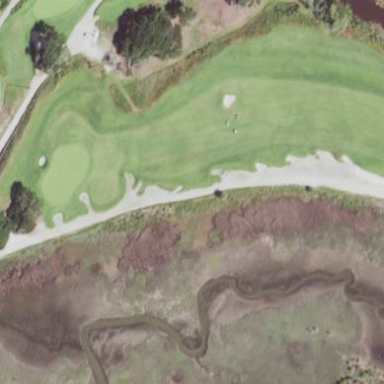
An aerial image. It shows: Golf bunker filled with natural sand.